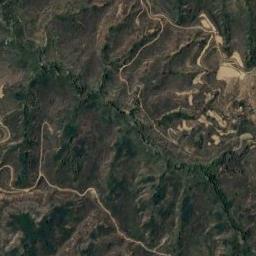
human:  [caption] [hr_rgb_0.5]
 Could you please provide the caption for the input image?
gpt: The mountain is uneven and rough .

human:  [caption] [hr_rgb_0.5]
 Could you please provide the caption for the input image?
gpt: Seventy percent of the area on this mountain is covered by vegetation .

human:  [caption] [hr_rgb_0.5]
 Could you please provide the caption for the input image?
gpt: The folded mountain is covered with some vegetation and some roads go through the mountain .

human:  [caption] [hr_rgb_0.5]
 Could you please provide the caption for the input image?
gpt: The mountain is consist of half of green plants and half of bare land .

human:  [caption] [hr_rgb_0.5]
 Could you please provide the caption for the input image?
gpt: There are some rivers and ravines on the mountain .